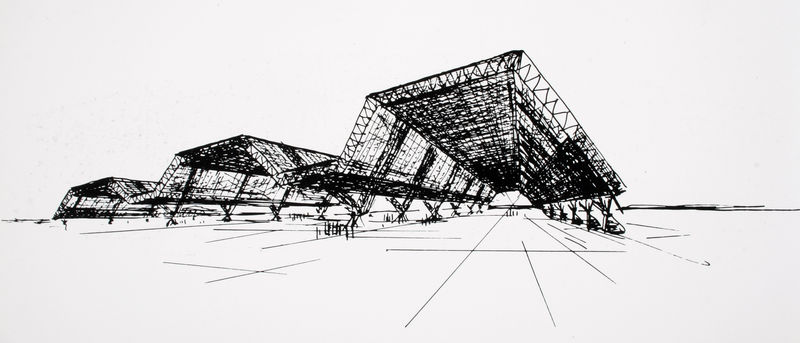
Titel: Entwurfsskizze für Großflugzeughallen
Künstler: Konrad Wachsmann
Schlagwörter: gruppe, himmel, weiß, menschen, grau, licht, schwarz, skizze, dach, perspektive, grafik, graphik, linien, gestell, striche, halle, eisen, schwarzweiß, entwurf, träger, hangar, staffelung, gitterträger